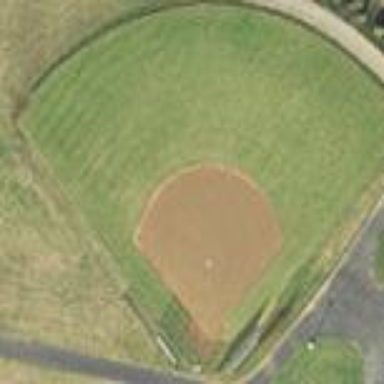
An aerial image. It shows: Baseball pitch for leisure land.